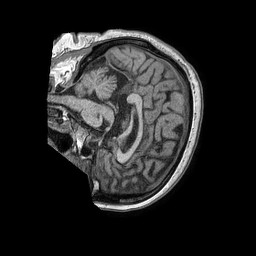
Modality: T1w
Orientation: sagittal
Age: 58
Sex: female
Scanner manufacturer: philips
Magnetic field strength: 1.5 T
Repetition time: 0.00762 s
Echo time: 0.003474 s